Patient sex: M
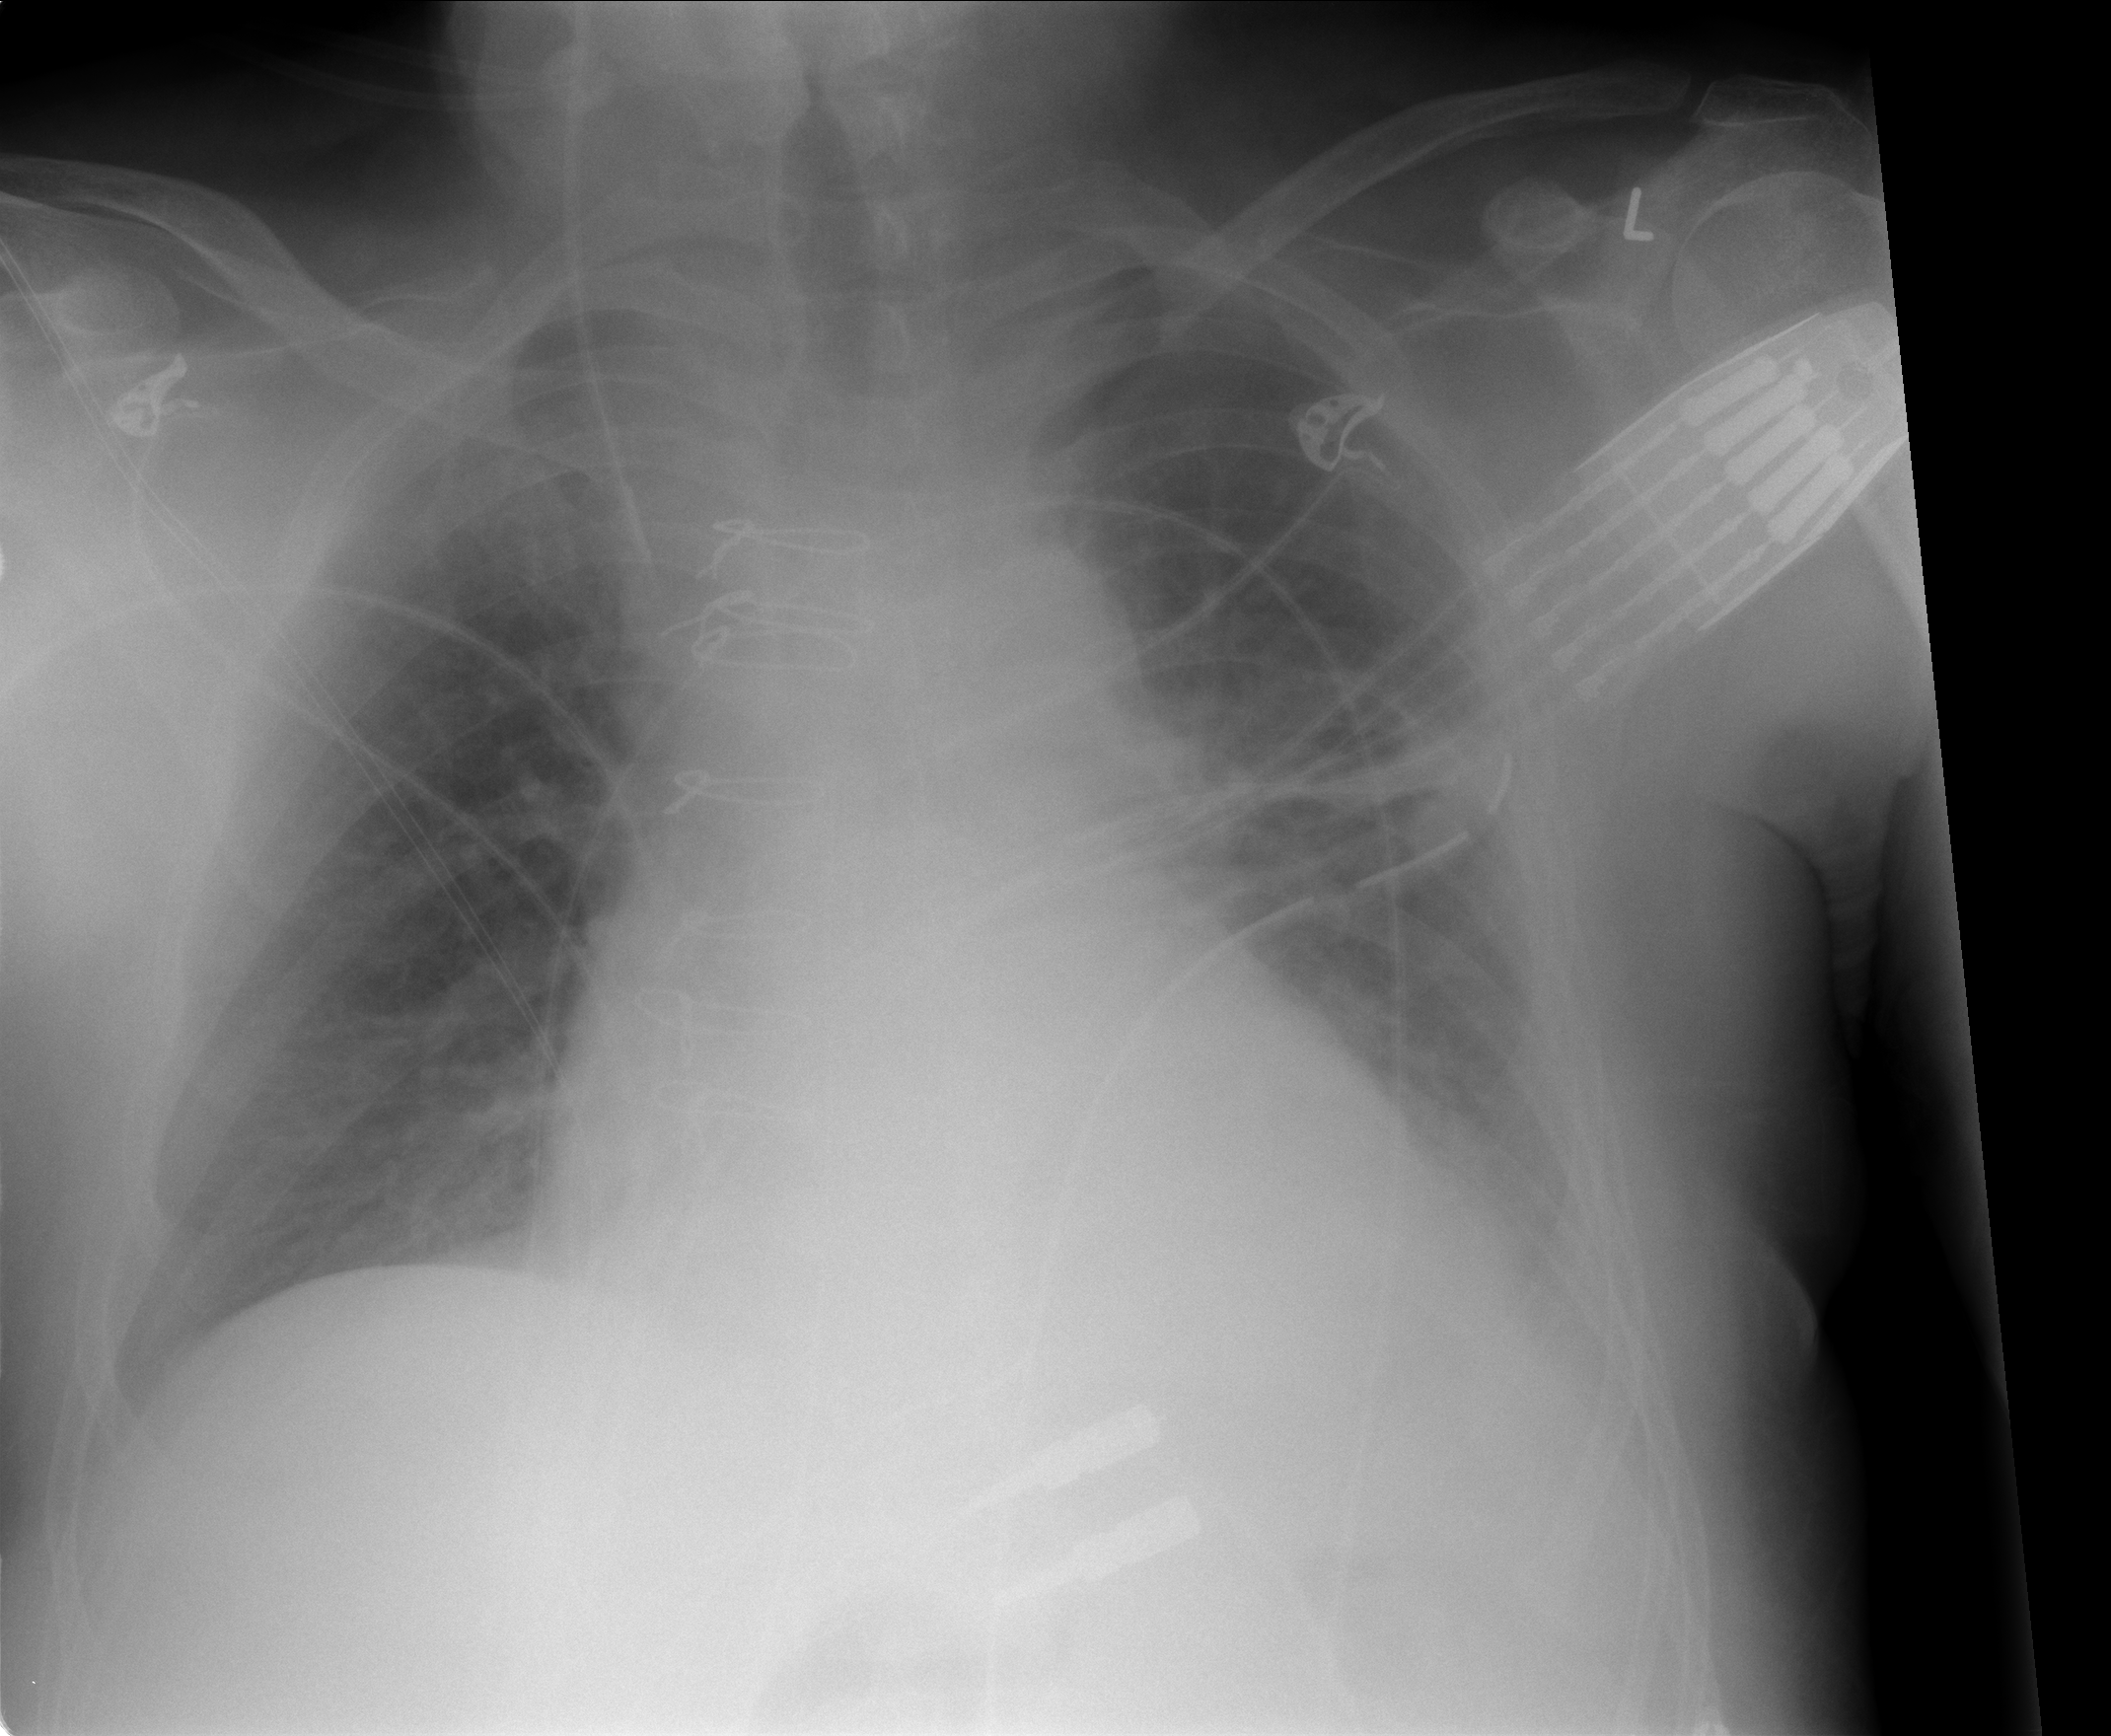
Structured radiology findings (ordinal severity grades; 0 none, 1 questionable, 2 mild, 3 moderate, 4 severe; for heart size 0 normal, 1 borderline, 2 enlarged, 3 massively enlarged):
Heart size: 1
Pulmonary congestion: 2
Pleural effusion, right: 0
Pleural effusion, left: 2
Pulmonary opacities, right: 0
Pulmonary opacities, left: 0
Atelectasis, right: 0
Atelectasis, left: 2